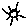
Label: sun